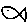
Label: fish